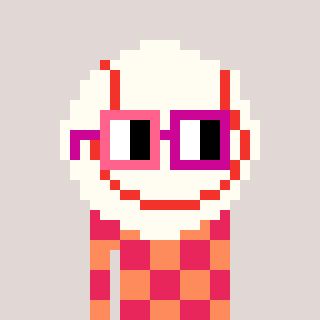
a pixel art character with square pink and red glasses, a baseball ball-shaped head and a peachy-colored body on a warm background